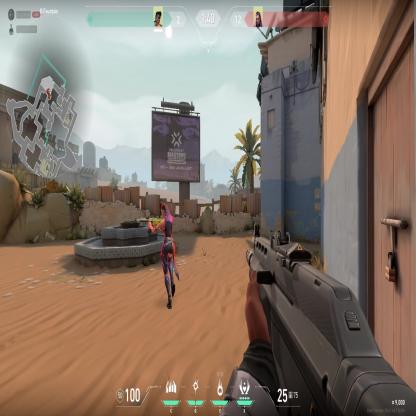
Label: enemy